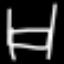
Label: bed